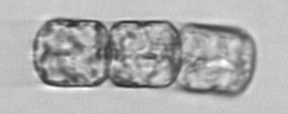
Label: Lauderia_annulata